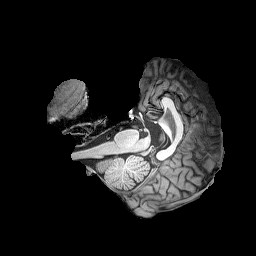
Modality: T1w
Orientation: axial
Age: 53
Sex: male
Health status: healthy